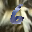
Label: 6